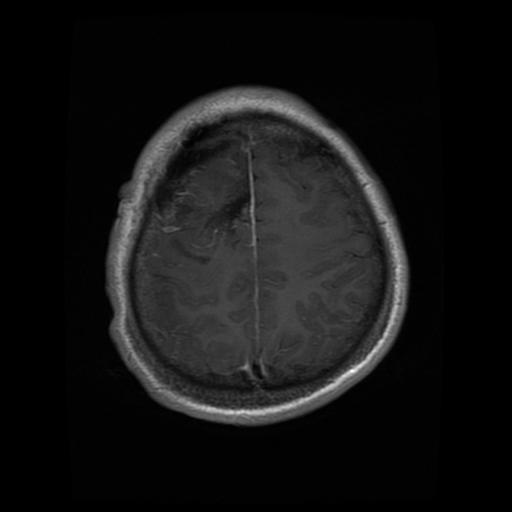
Label: glioma